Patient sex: M
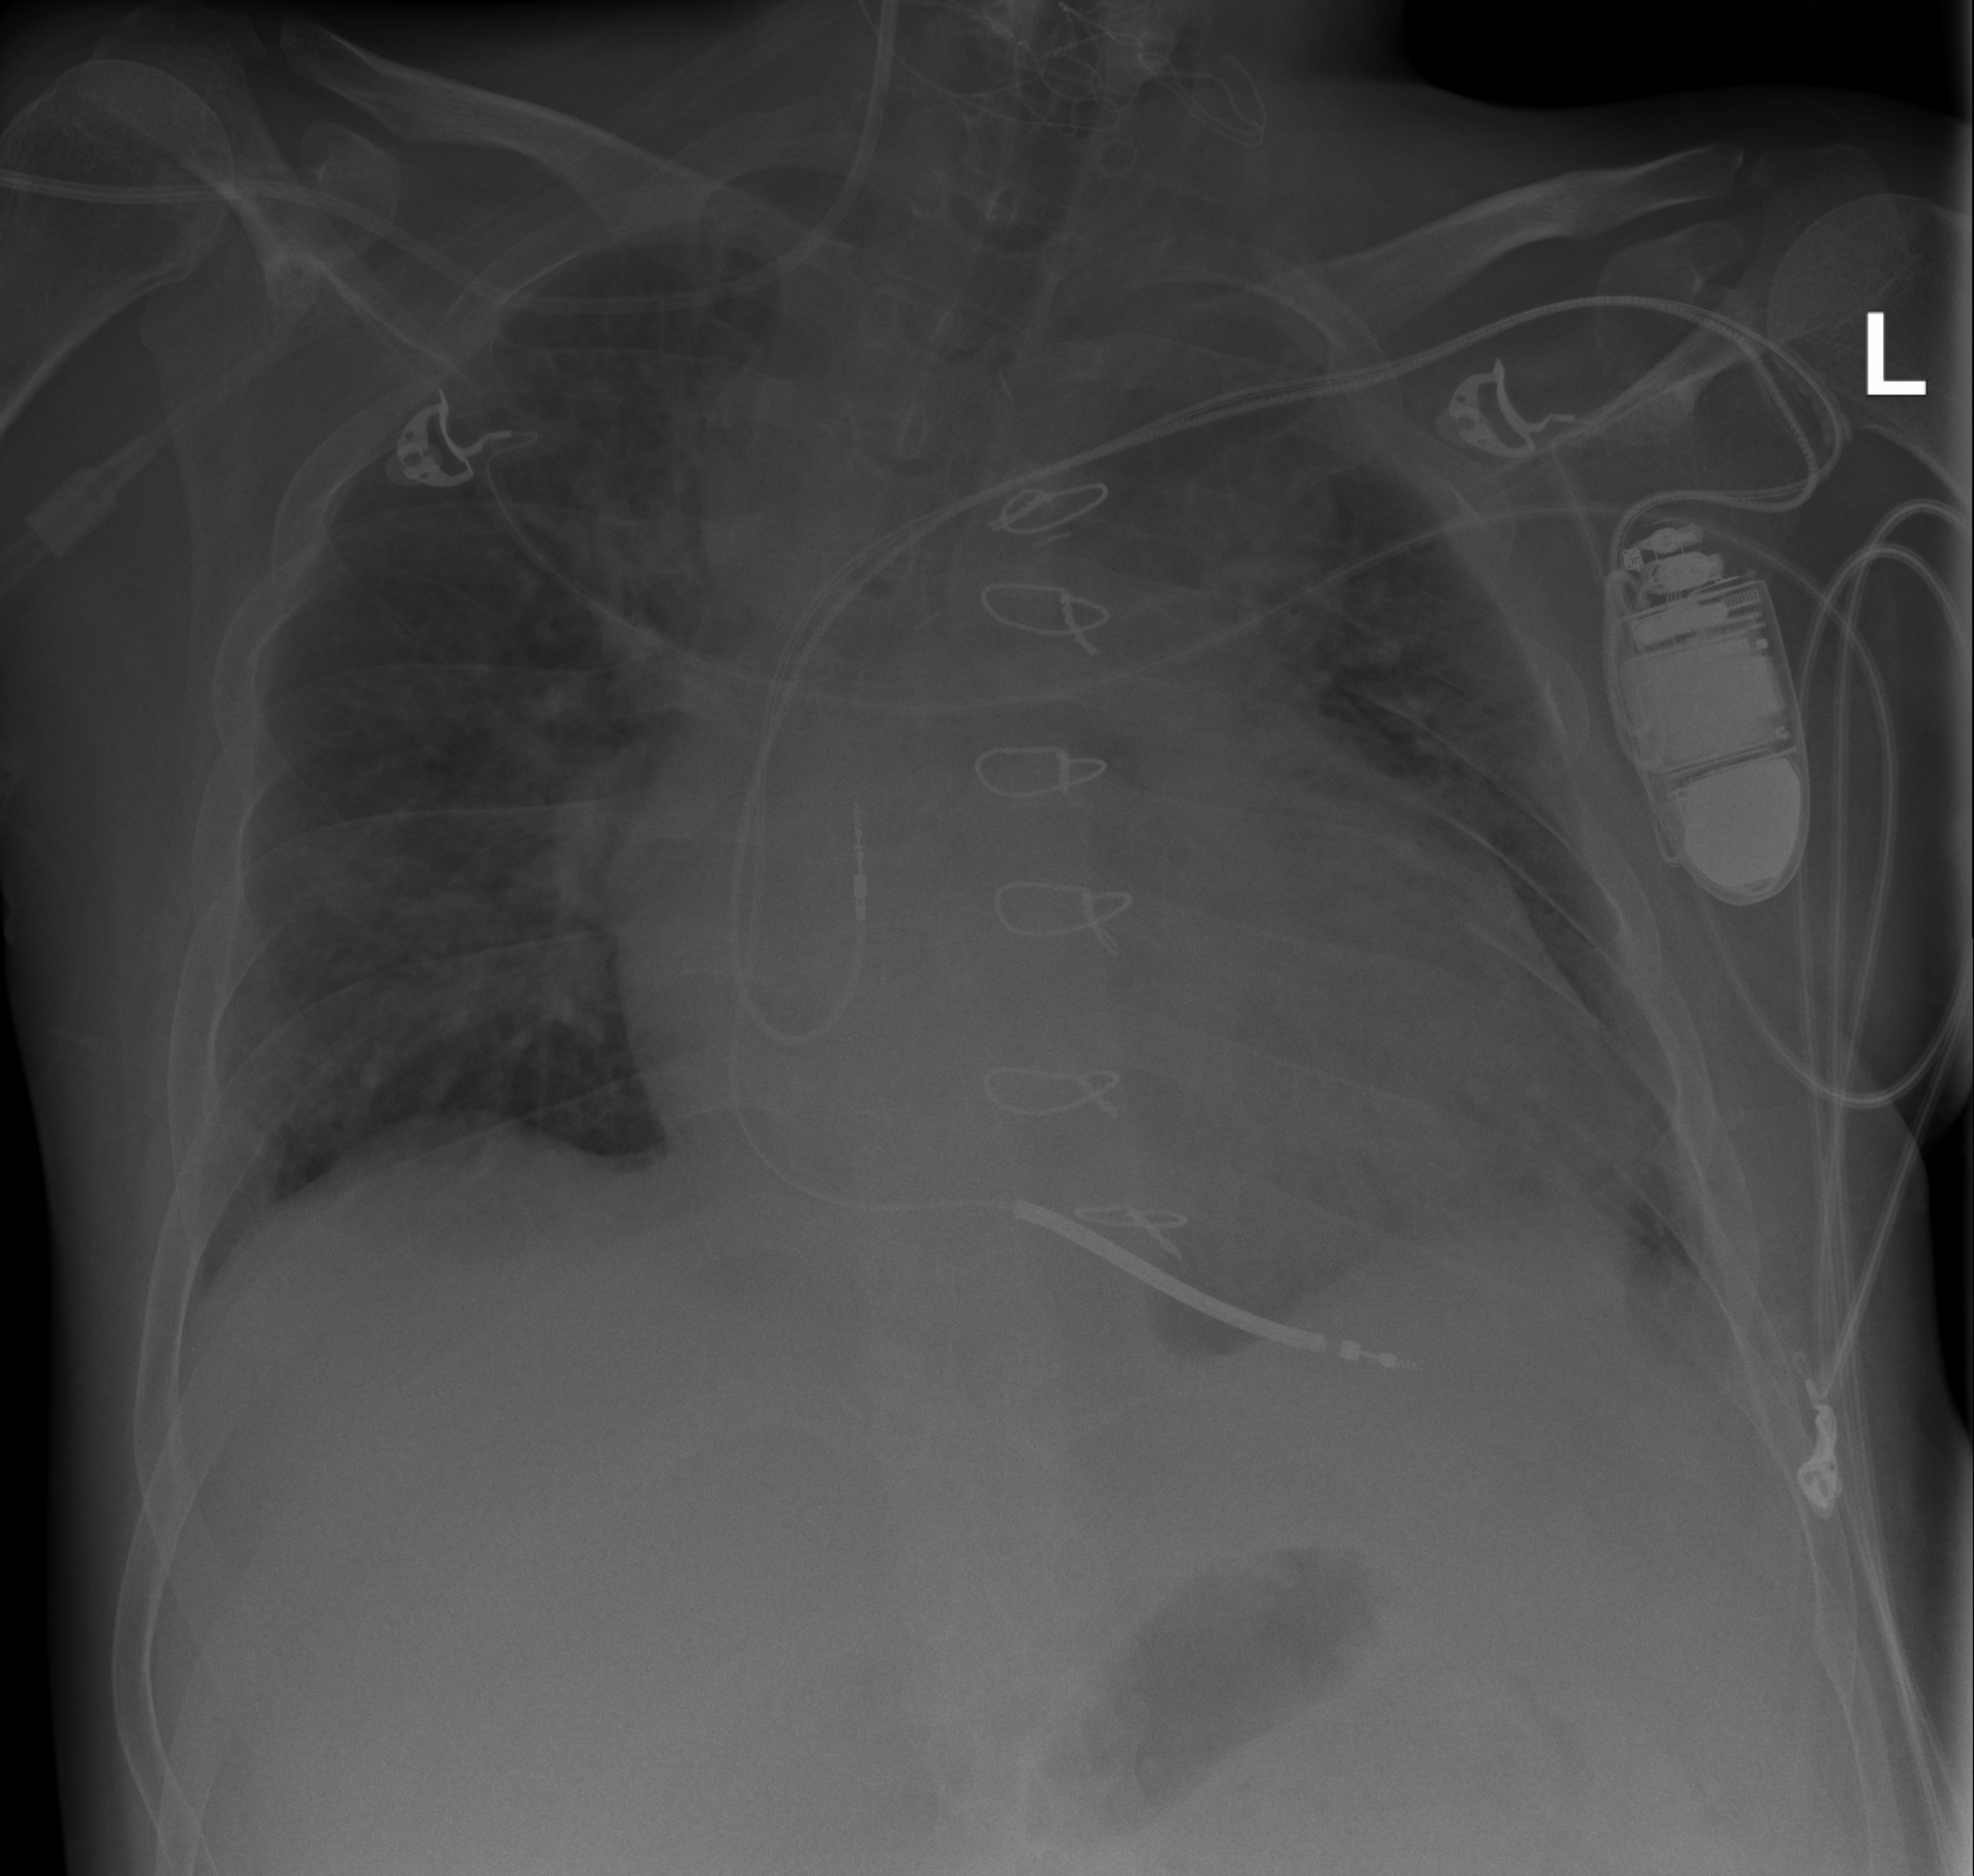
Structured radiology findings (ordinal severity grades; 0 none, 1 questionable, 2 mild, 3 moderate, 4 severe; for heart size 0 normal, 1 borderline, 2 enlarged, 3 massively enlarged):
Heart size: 3
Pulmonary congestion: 2
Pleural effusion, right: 2
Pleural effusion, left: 2
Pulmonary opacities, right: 2
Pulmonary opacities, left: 2
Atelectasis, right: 0
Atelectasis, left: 0